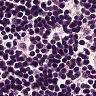
Metastatic tissue present: no